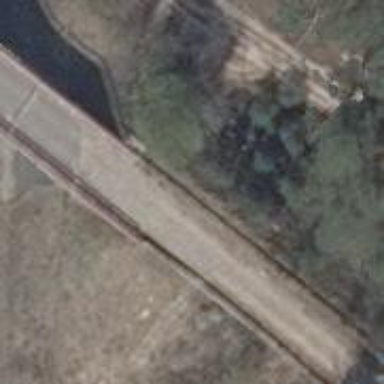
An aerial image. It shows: Asphalt path on bridge.